Question: I am trying to show a button element on top of an image when the user hovers over it.
My desired result is something like this:

This is the code I have so far:
'''
<div class="container-fluid">
<div class="row">
<div class="col-md-6" style="background-image:url(https://i.imgur.com/fZ3S5qJ.jpg);background-size: 100% 100%;height: 400px;"></div>
<div class="col-md-6" style="background-image:url(https://i.imgur.com/jTFqukV.jpg);background-size: 100% 100%;height: 400px;"></div>
</div>
</div>
'''
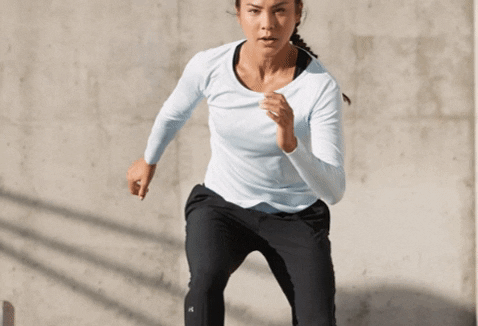
Answer: You can do something <URL>:
'''
a {
display: none;
height: 100%;
width: 100%;
background-color: rgba(0,0,0,.5);
justify-content: center;
align-items: center;
text-decoration: none;
}
.btn-like {
display: block;
border: 1px solid #FFF;
padding: 5px;
color: #FFF;
}
.col-md-6:hover a{
display: flex;
}
'''
'''
<div class="container-fluid">
<div class="row">
<div class="col-md-6" style="background-image:url(https://i.imgur.com/fZ3S5qJ.jpg);background-size: 100% 100%;height: 400px;">
<a href="https://google.com"><span class="btn-like">Buy now</span></a>
</div>
<div class="col-md-6" style="background-image:url(https://i.imgur.com/jTFqukV.jpg);background-size: 100% 100%;height: 400px;">
<a href="https://google.com"><span class="btn-like">Buy now</span></a>
</div>
</div>
</div>
'''